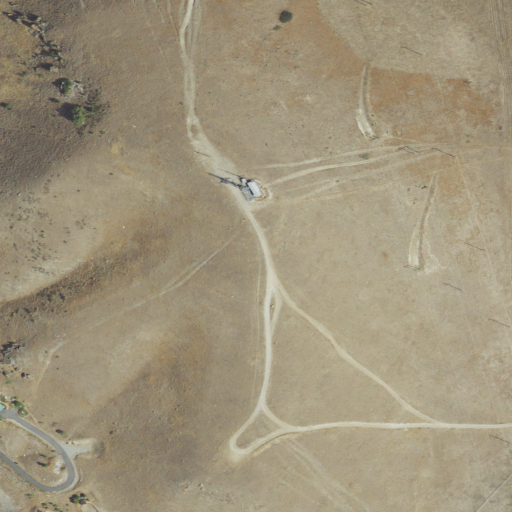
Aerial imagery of mountain in Utah named Round Hill containing shrub, grassland, pasture, and low intensity development